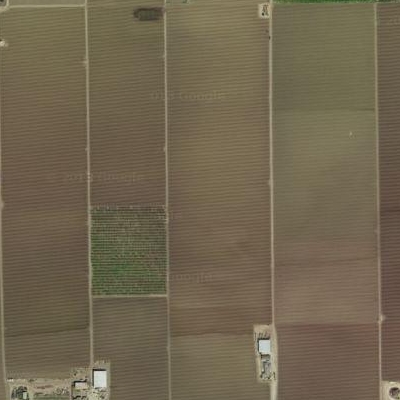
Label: Field